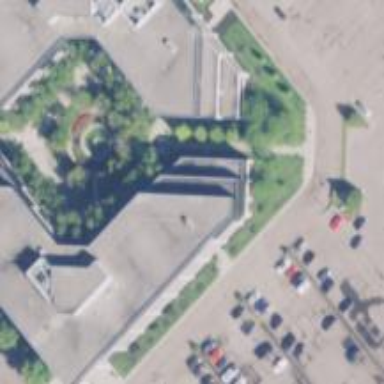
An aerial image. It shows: Commercial building.